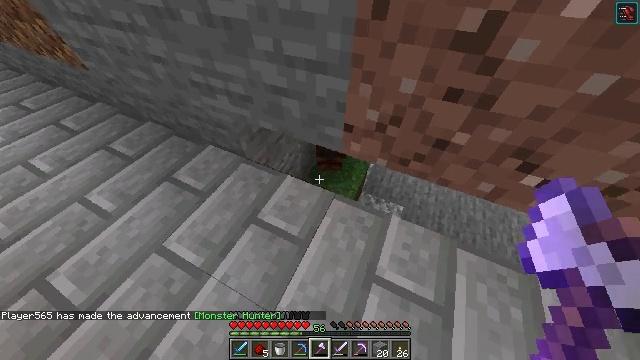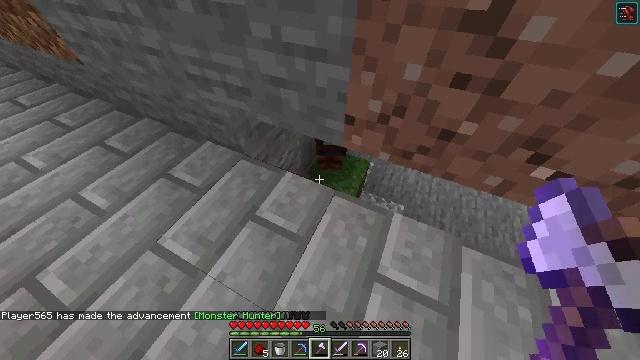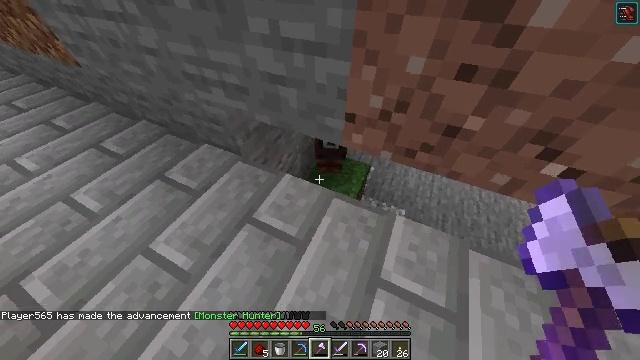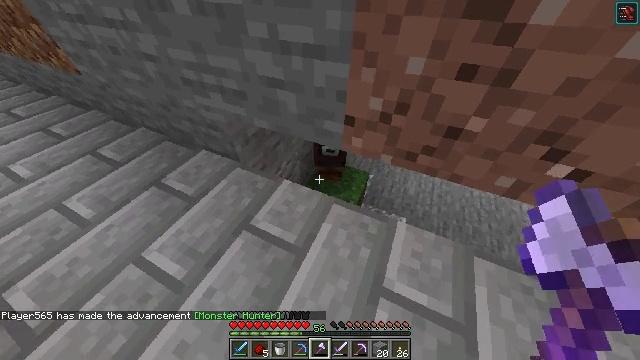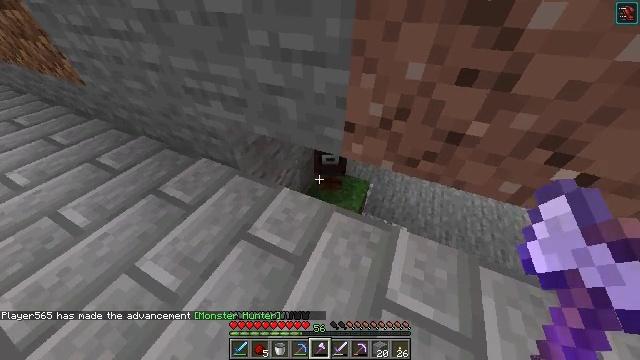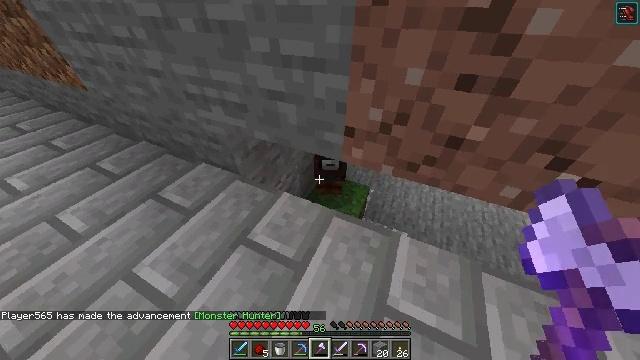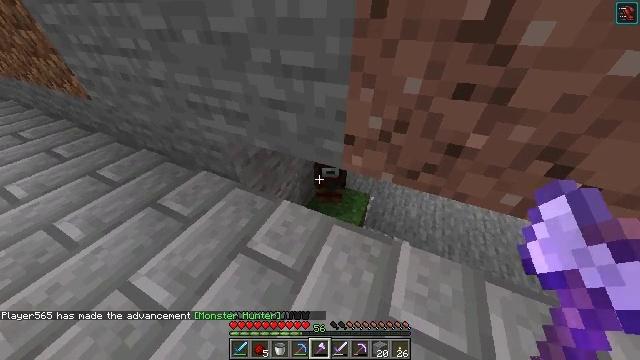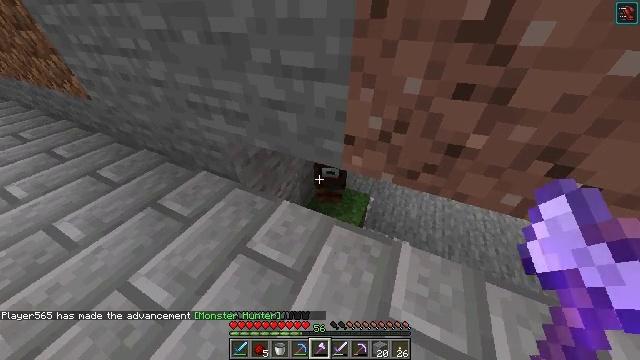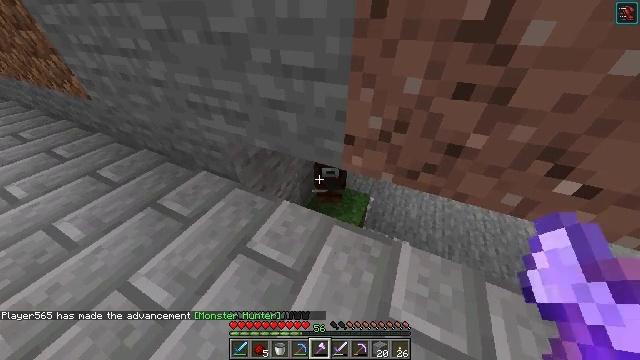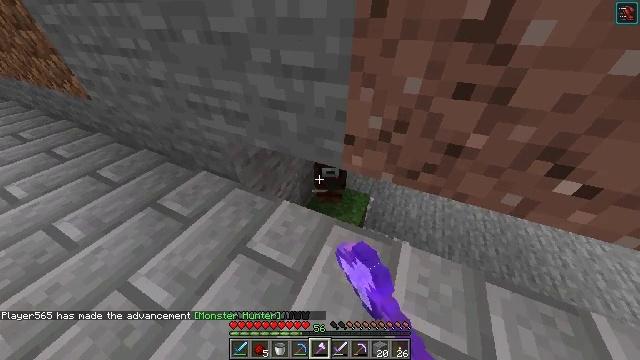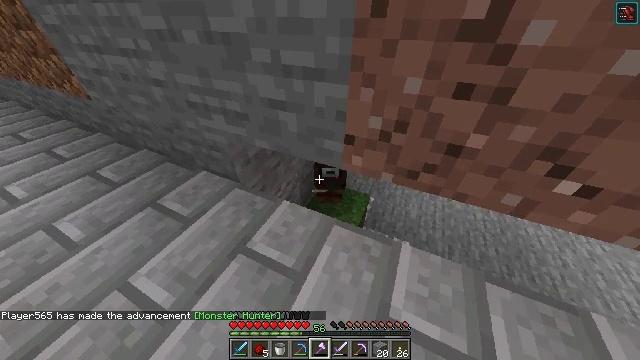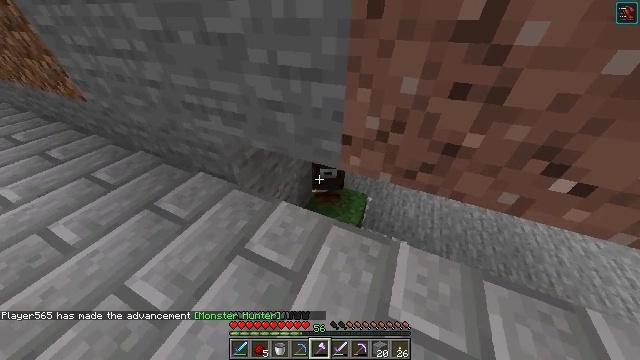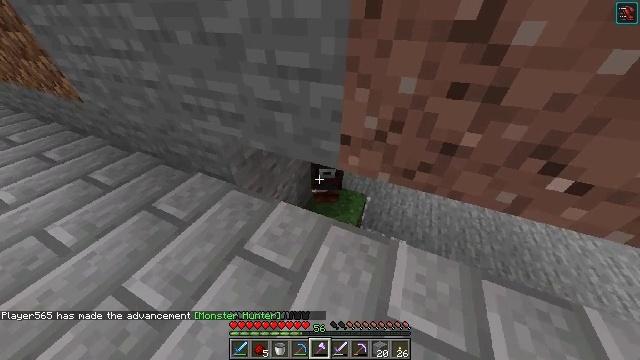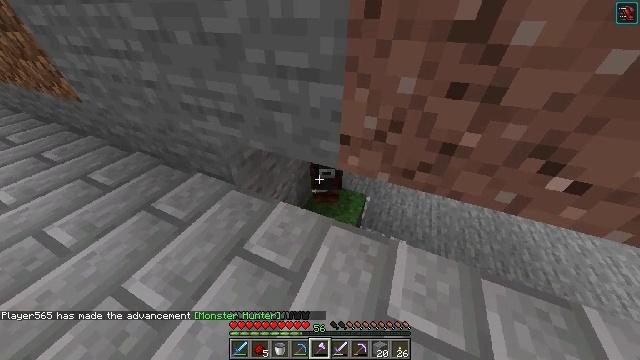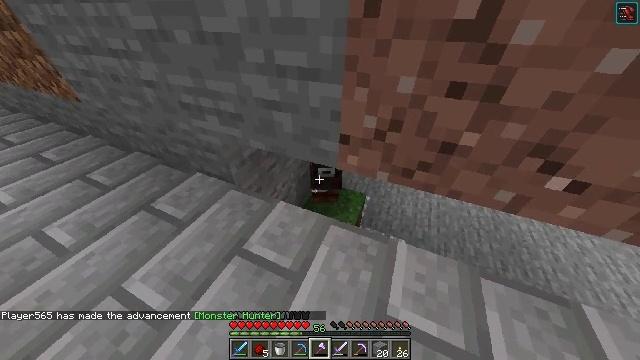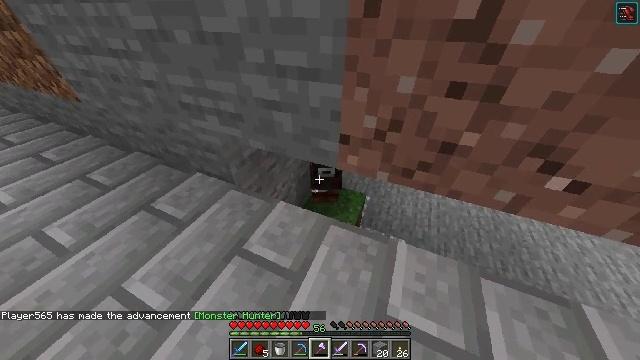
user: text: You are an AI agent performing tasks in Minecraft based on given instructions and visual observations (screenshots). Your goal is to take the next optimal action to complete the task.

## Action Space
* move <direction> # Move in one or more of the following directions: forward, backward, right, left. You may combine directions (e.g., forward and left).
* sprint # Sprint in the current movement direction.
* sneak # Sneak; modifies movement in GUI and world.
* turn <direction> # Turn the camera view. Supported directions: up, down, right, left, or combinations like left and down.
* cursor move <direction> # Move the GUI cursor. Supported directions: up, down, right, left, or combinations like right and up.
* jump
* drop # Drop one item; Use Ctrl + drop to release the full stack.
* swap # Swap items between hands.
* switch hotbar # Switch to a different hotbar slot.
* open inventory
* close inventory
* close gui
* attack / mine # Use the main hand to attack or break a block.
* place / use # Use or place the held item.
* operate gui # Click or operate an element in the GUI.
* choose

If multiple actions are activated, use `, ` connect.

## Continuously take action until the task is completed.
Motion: motion action
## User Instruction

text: Kill a pillager.
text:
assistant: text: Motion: sneak
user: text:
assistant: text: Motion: sneak, turn up
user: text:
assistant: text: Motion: sneak, turn up
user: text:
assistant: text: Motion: sneak, turn up
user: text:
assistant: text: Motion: sneak, turn up
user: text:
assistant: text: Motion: sneak, turn up
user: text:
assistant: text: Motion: sneak
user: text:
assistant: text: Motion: sneak, attack / mine
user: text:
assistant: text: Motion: sneak, attack / mine
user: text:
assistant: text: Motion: sneak, attack / mine
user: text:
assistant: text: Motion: sneak
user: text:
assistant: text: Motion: sneak
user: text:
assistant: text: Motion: sneak
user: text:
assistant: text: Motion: sneak
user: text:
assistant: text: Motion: sneak
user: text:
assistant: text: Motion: sneak
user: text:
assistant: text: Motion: sneak
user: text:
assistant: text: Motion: sneak
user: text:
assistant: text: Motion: sneak
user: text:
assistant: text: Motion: sneak
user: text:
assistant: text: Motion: no_op
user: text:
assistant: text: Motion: no_op
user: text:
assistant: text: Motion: no_op
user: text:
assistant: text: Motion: no_op
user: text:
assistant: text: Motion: no_op
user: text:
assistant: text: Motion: no_op
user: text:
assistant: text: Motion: turn right and down
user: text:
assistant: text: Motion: move right, turn right and down
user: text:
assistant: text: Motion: move right, turn right
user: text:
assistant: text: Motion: move forward and move right, turn right and up